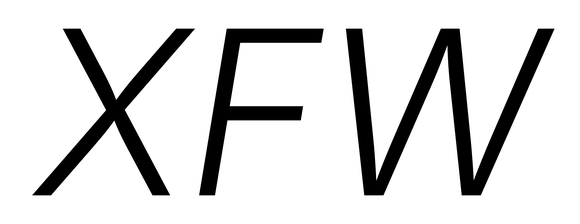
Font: Inter-Italic_Light_Italic